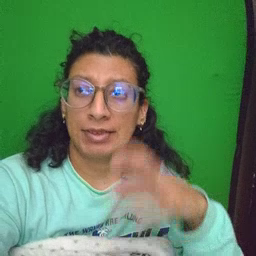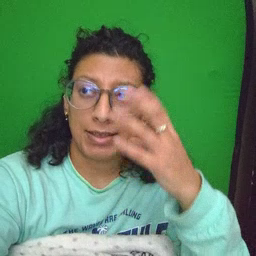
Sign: sleepy